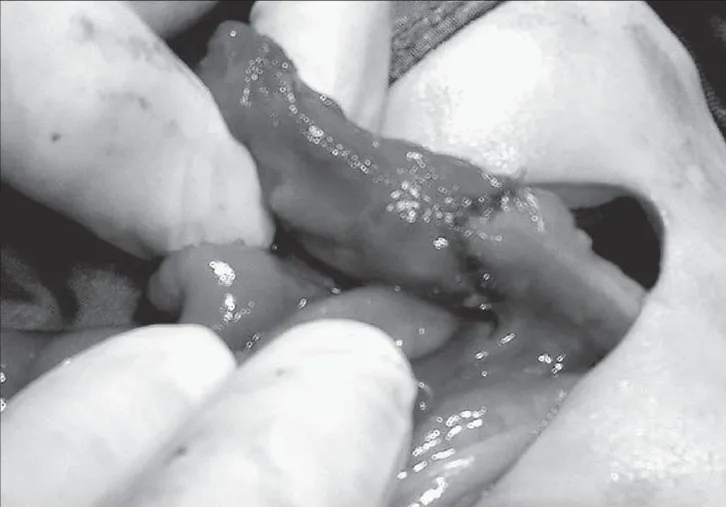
Injured and sutured portion of the colon that is resected and after anastomosis.
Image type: endoscopy (airway_endoscopy)